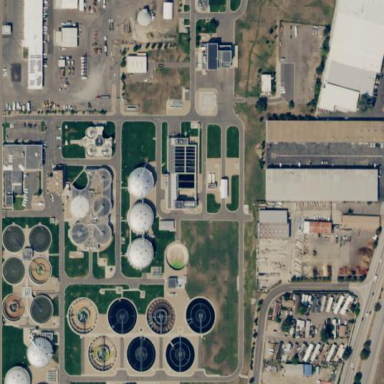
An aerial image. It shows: View of wastewater plant.